Question: I'm having trouble seeing the best way to set up a database for a simple bank with customers that have multiple accounts. I imagine a basic table as below, to start with:

But what do we put in the Accounts field? It seems that the thing that needs to go here is a pointer to a complete table, like "Customer_1_accounts" , Customer_2_accounts", etc.
How is this normally handled?
Thanks
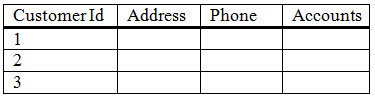
Answer: You probably want something like this:
'''
Customers
-----------
Id
Address
Phone
Account
-----------
Id
Whatever else
CustomerId
'''
This allows customers to have multiple accounts, but accounts can only have one customer. If you want to allow accounts to have multiple customers (my wife and I share an account for instance) and customers to have multiple accounts then you will need a third table:
'''
Customer
--------
Id
Address
Phone
Account
---------
Id
Whatever else
CustomerAccounts
---------------
CustomerId
AccountId
'''
This will make your life a living hell.